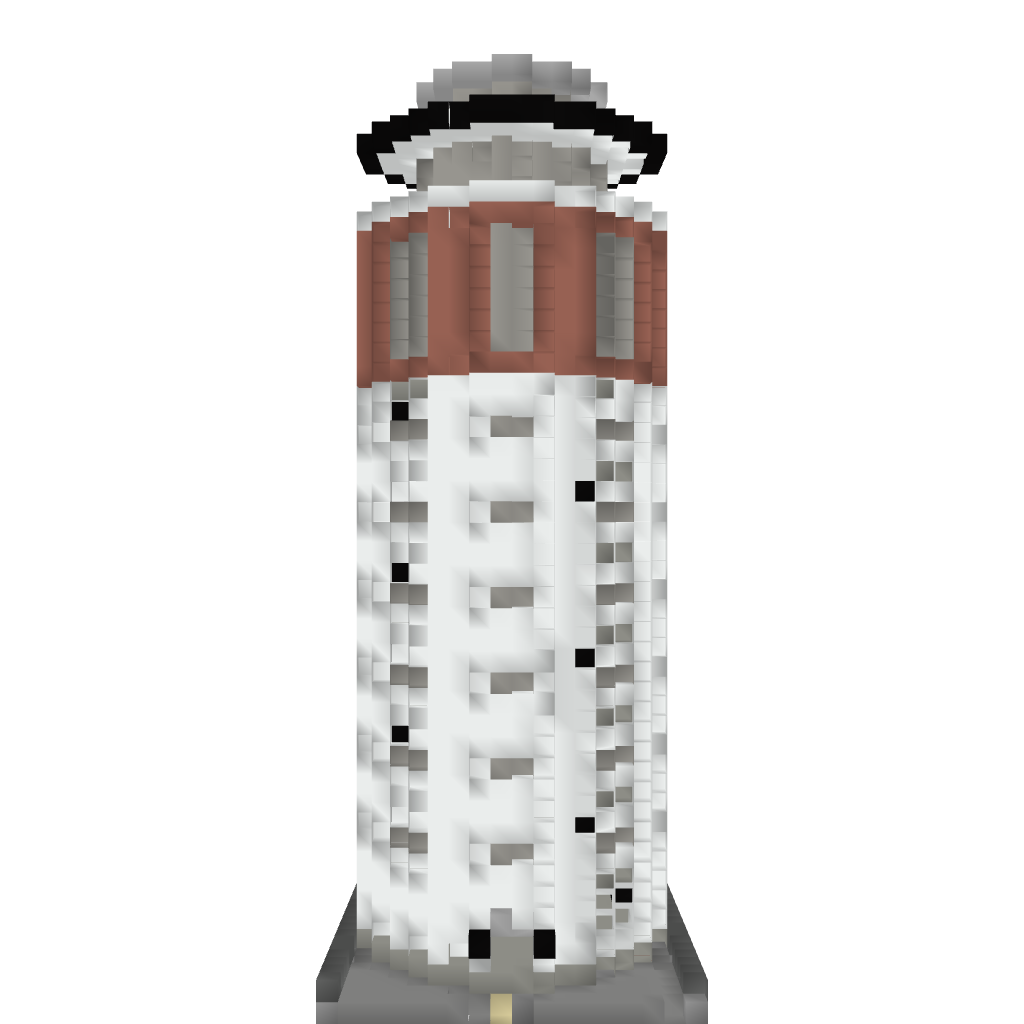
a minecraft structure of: Wasserturm Groß-Gerau